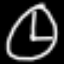
Label: clock